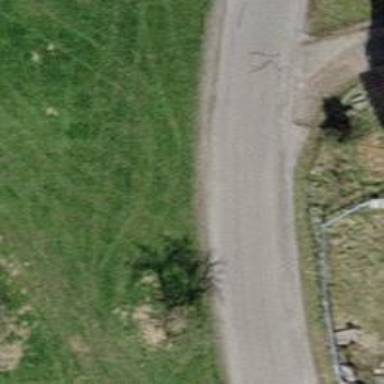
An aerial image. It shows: Unclassified road.